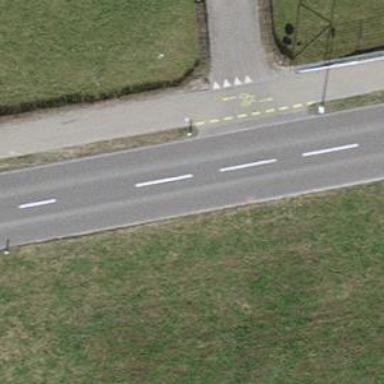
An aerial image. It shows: Tertiary road.